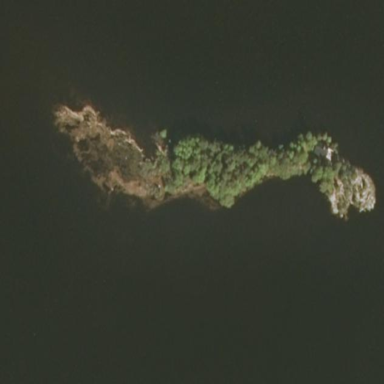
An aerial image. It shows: Image showing island.